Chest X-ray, PA view. Patient: 63 years old, sex F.
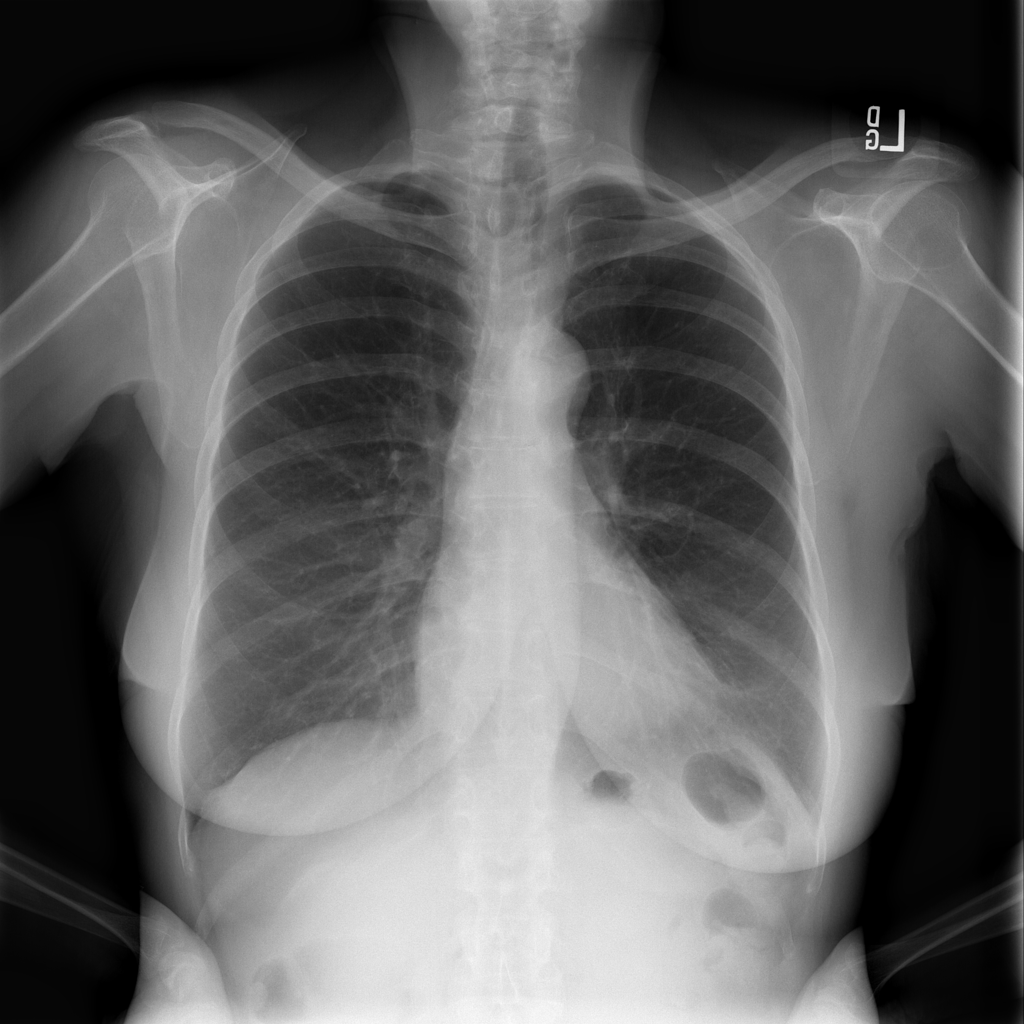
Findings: No Finding